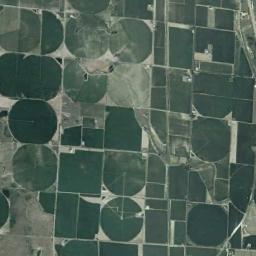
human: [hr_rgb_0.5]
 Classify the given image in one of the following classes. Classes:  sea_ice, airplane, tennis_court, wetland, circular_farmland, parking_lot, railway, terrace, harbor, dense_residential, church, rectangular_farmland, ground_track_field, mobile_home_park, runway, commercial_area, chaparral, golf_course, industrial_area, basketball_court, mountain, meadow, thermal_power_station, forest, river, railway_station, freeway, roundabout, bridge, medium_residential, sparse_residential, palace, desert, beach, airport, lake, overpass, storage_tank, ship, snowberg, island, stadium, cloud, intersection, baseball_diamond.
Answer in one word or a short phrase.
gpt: circular_farmland